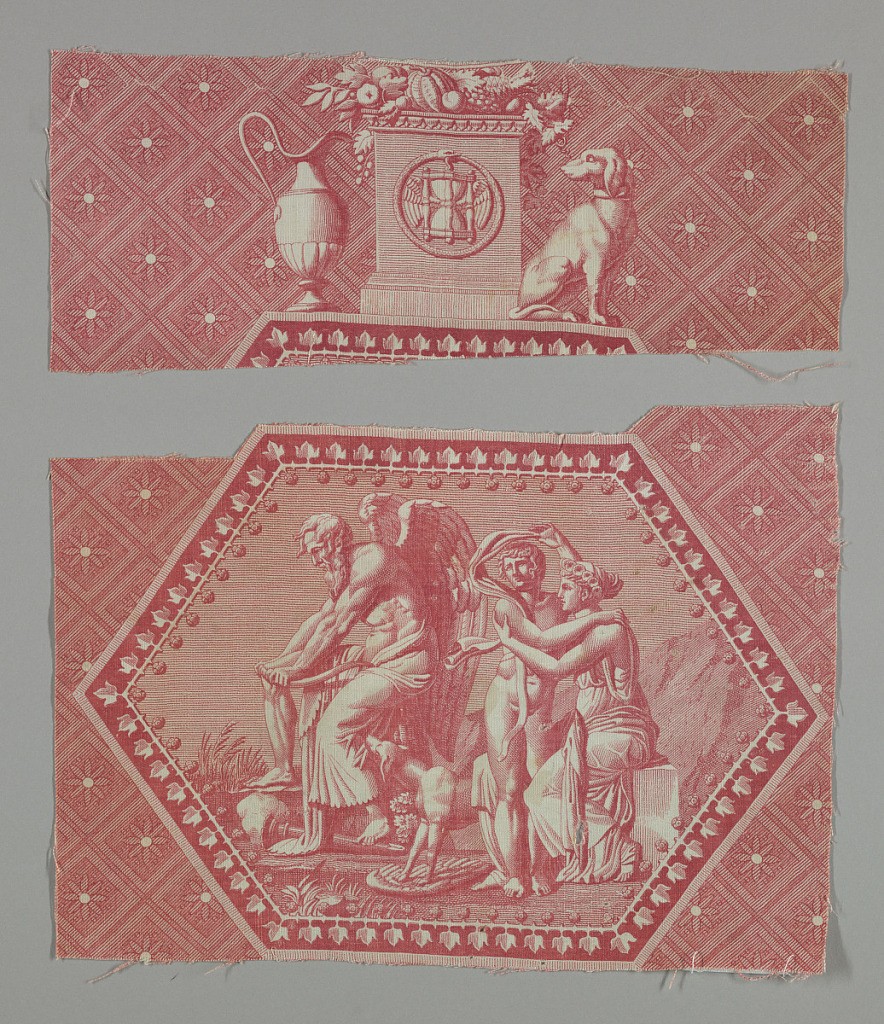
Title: Marchand d'Amour
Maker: Hippolyte Le Bas, French, 1782–1867
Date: ca. 1820
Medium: cotton Technique: printed on plain weave
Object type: Fragment
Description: Fragment shows medallion with lovers and the figure of Time breaking scythe.